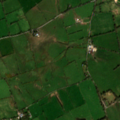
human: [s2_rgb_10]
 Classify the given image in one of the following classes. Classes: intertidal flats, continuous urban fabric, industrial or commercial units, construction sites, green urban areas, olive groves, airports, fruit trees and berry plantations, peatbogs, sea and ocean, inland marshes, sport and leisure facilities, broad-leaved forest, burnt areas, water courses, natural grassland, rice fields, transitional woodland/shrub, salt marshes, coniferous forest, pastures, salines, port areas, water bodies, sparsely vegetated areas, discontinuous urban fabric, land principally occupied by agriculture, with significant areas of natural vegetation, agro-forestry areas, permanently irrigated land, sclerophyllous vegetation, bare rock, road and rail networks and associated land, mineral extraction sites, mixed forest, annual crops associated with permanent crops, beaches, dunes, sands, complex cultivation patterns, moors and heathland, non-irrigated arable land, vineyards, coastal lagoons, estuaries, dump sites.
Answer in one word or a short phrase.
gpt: pastures